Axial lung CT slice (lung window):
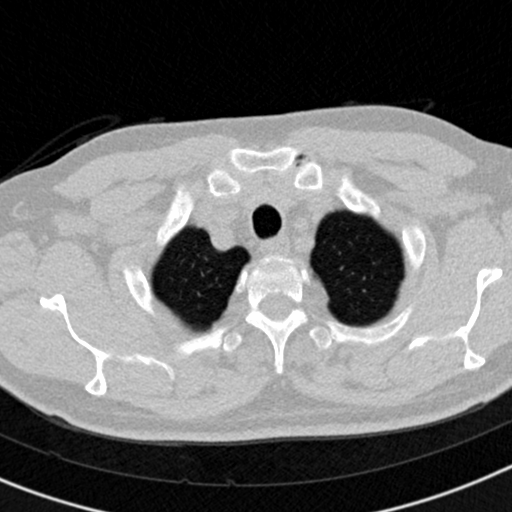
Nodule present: no